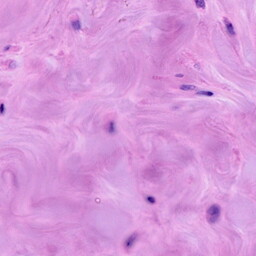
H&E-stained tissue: Breast